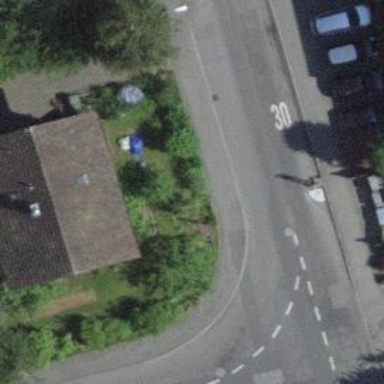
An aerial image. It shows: Kerb serving as barrier.